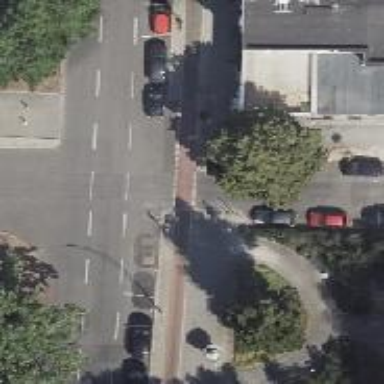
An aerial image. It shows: Asphalt footway with unmarked crossing.